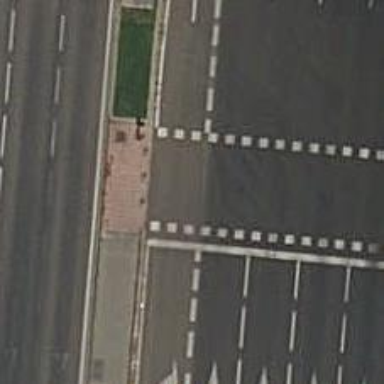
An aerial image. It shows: Crossing with traffic signals.